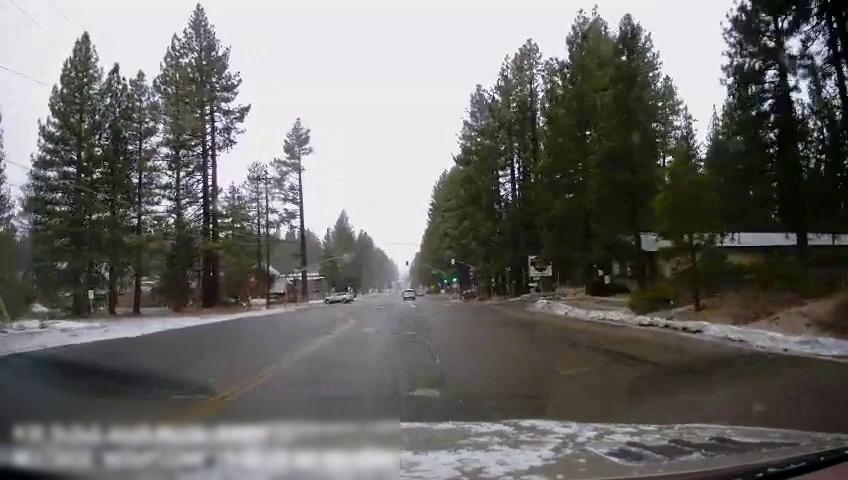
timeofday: Day
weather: Snowy
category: Drivable Space
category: Vehicles | Van
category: Vehicles | SUV
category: Lanes | Current Lane